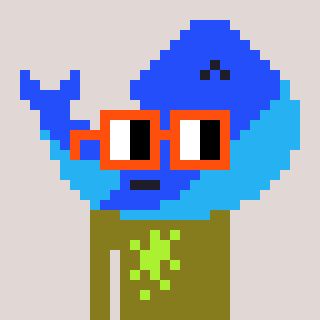
a pixel art character with square orange glasses, a whale-shaped head and a gunk-colored body on a warm background